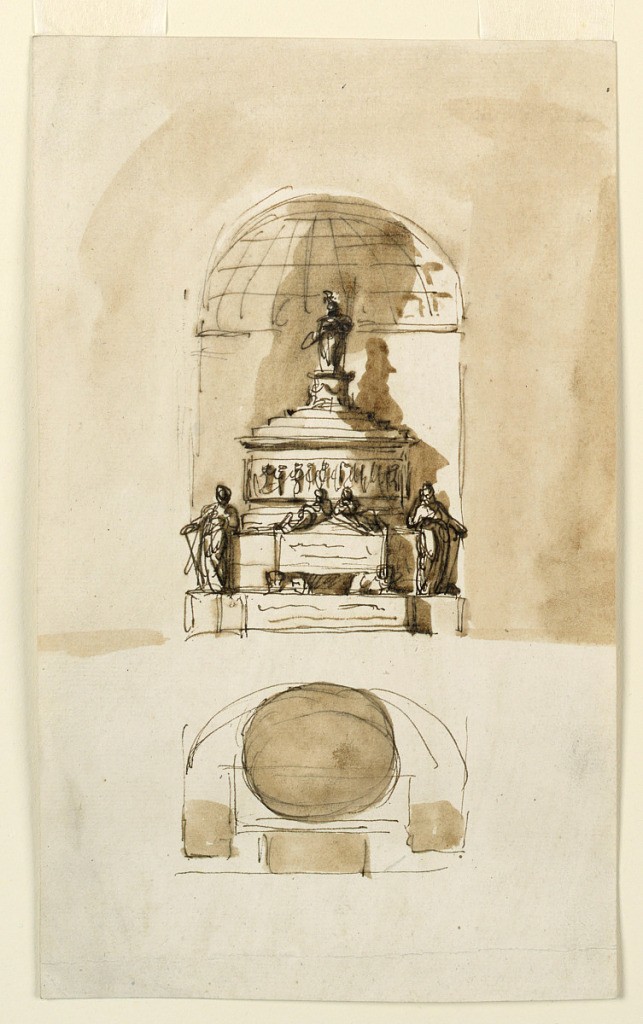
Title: The Elevation of a Sepulchral Monument, Probably for the Young Pretender Charles Edward Stuart
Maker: Giuseppe Barberi, Italian, 1746–1809
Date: ca. 1795
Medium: Pen and brown ink, brush and brown wash on paper
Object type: Drawing
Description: Probably for the Young Pretender Charles Edward Stuart who died in 1788. Above is the elevation, below is the plan. Standing in a niche with a vault (?). A variation of the design 1938-88-1264. One section of steps leads up. Female figures stand upon the lateral pedestals. Only the sarcophagus at the front is repeated. No lamps are above the entablature. The figure on top is similar to that in 1938-88-1650. Colored background beside the upper design.